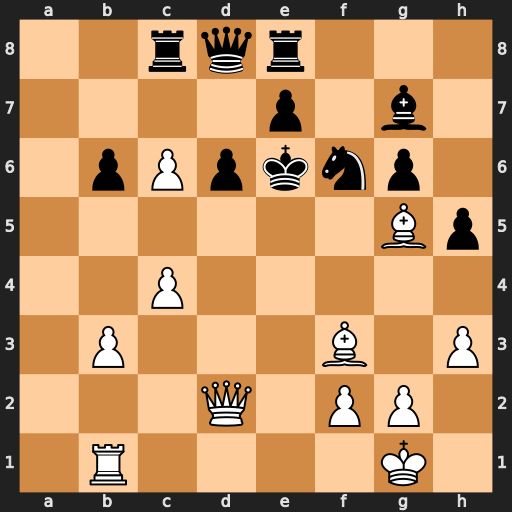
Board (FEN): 2rqr3/4p1b1/1pPpknp1/6Bp/2P5/1P3B1P/3Q1PP1/1R4K1
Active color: w
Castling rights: -
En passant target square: -
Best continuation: Bd5+ Nxd5 Qxd5#